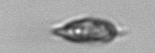
Label: Prorocentrum_triestinum